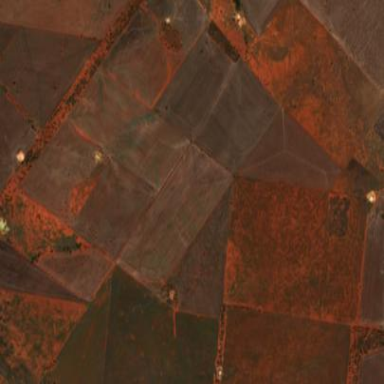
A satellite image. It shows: Farmland used to cultivate crops.